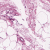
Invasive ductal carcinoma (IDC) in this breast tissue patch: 0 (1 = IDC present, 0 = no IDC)